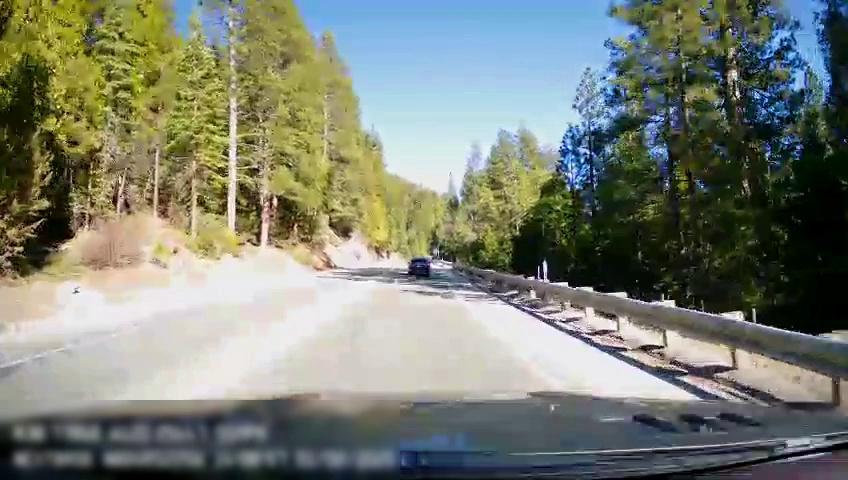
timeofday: Day
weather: Sunny
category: Drivable Space
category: Vehicles | Car
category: Lanes | Opposite Lane
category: Lanes | Current Lane